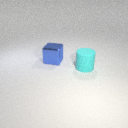
large cyan rubber cylinder to the right of large blue metal cube